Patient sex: M
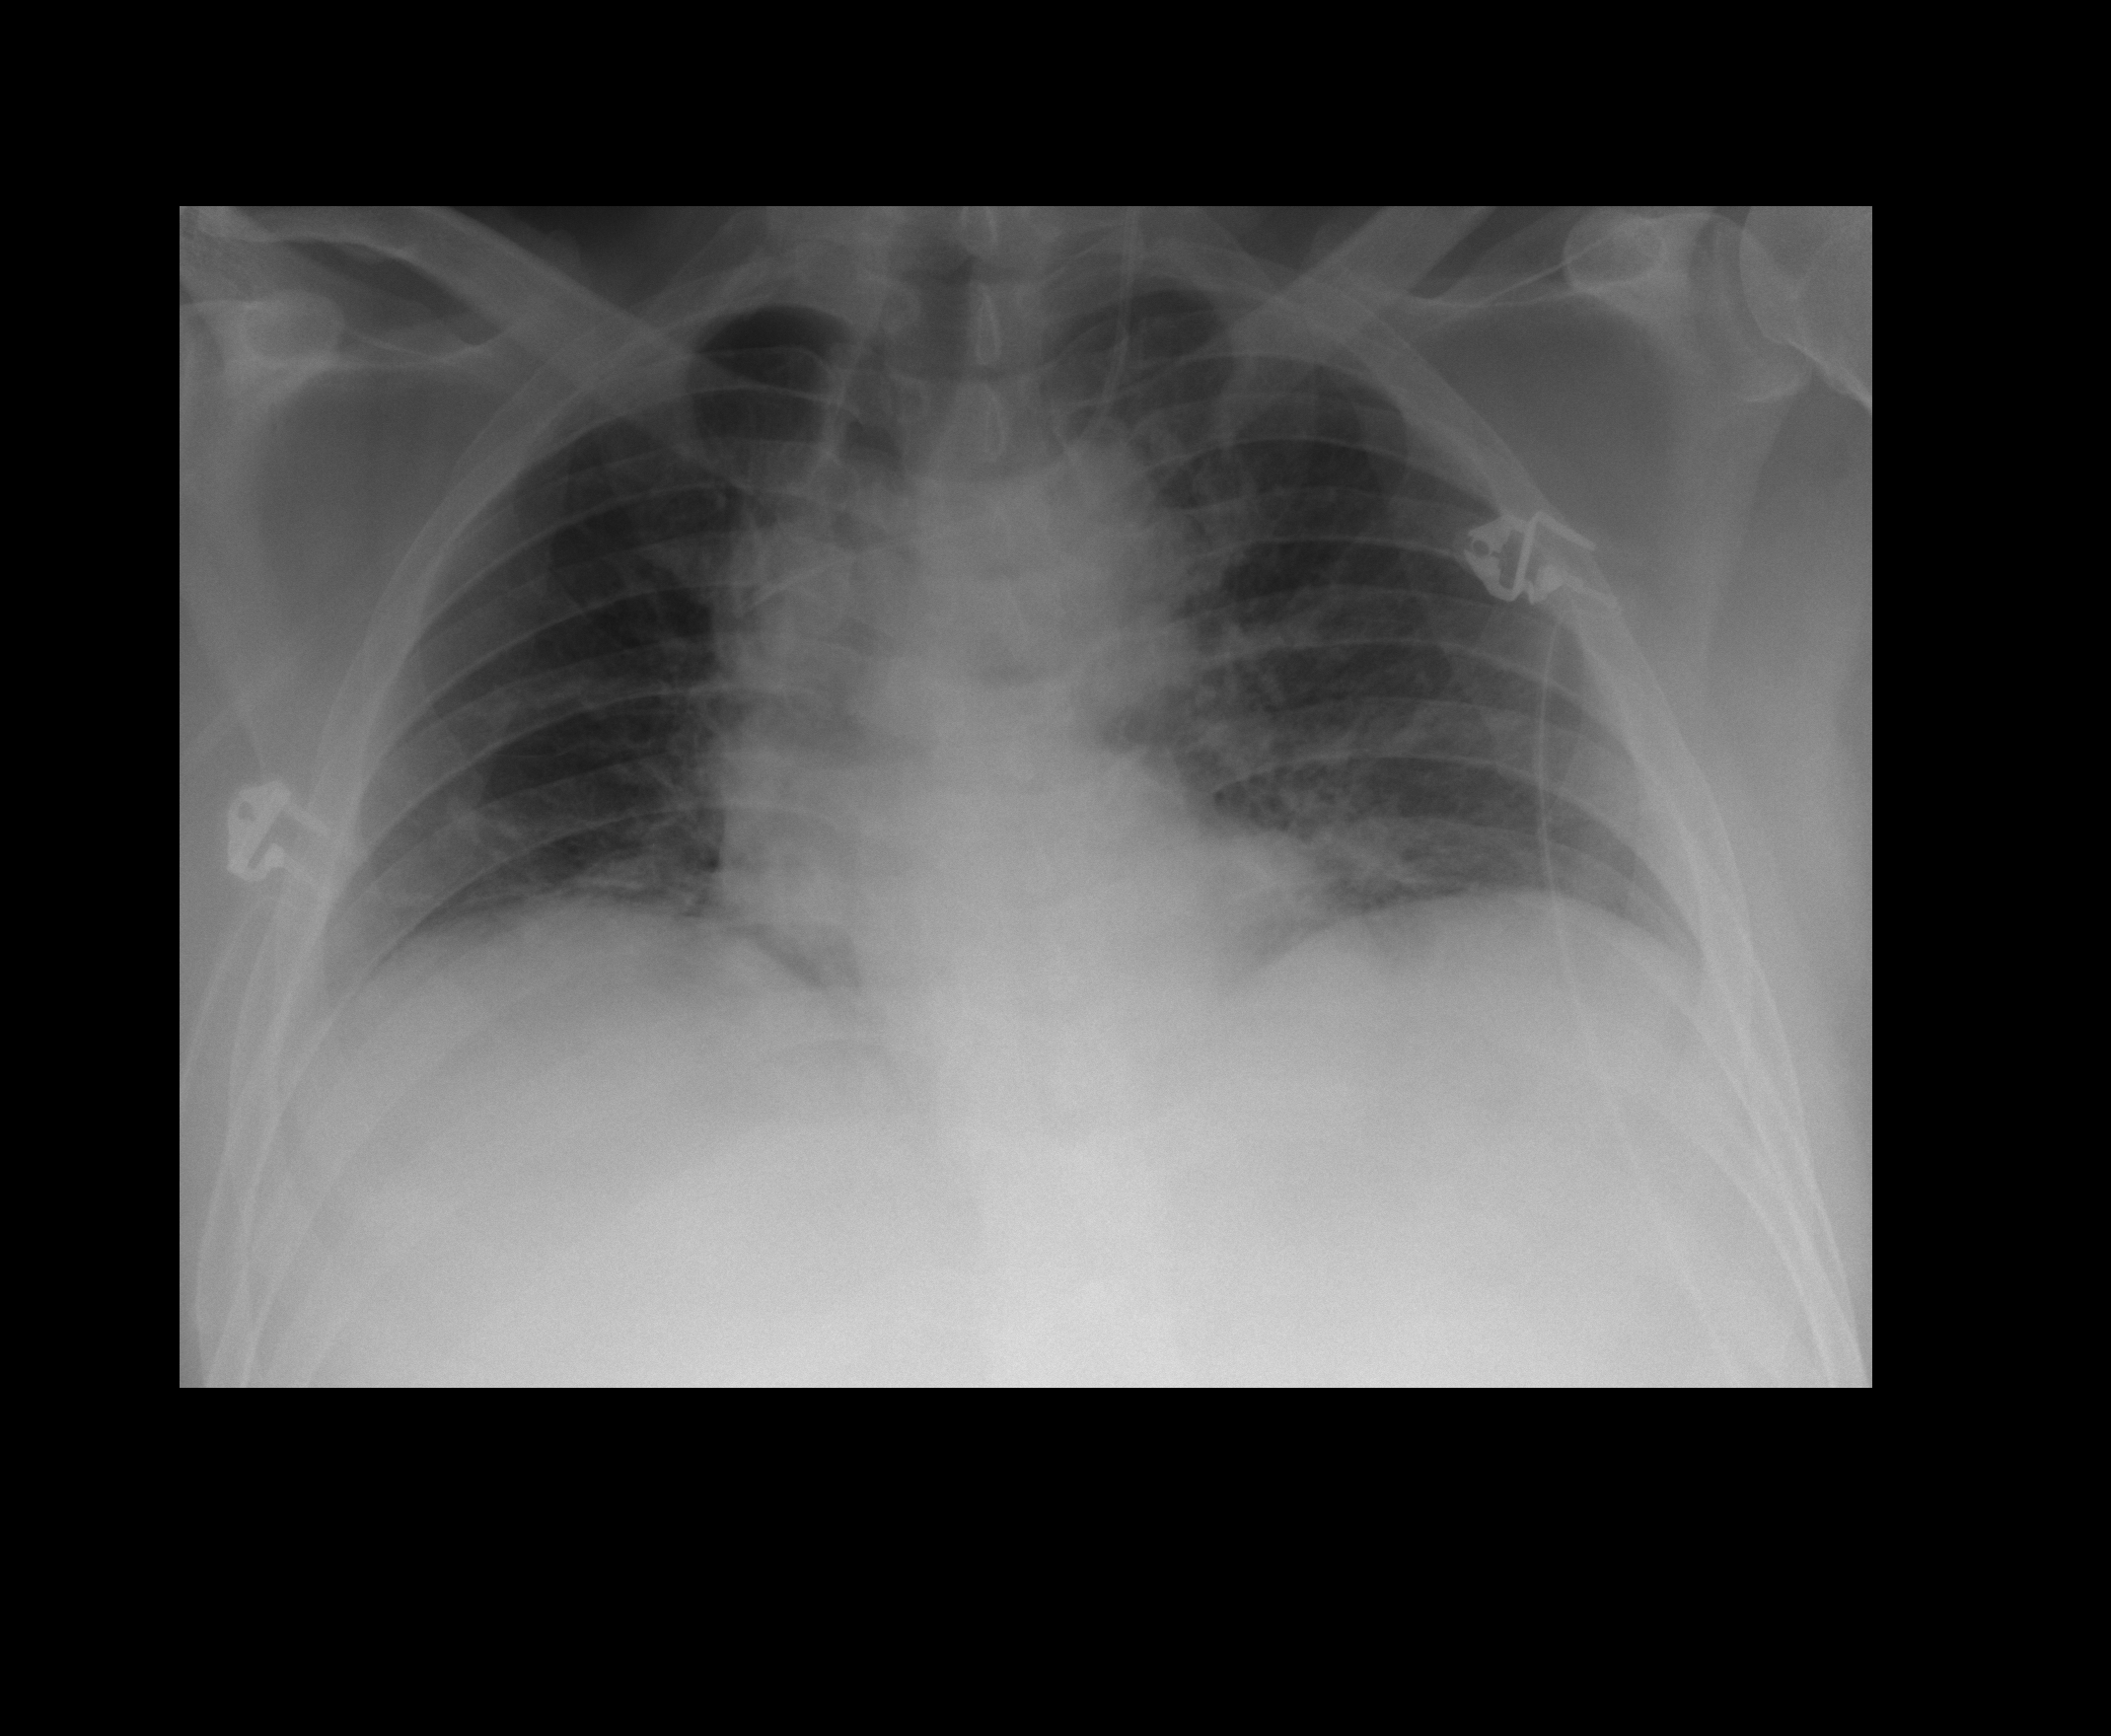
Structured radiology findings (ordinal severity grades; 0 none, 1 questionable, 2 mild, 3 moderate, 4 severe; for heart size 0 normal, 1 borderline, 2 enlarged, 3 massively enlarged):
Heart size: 0
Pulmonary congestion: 2
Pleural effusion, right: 0
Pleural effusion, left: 0
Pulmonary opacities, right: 0
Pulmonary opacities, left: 2
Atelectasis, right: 2
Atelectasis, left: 2